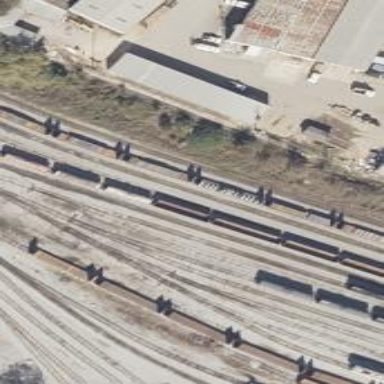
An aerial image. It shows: Railway yard.